Question: I am using an automated build tool called <URL>.
I have defined in the Delphi IDE, as you can see in the screenshot, a user variable '$(PLKFW)' which points to a specific folder in my computer.
How can I change this '$(PLKFW)' variable using the delphi IDE?

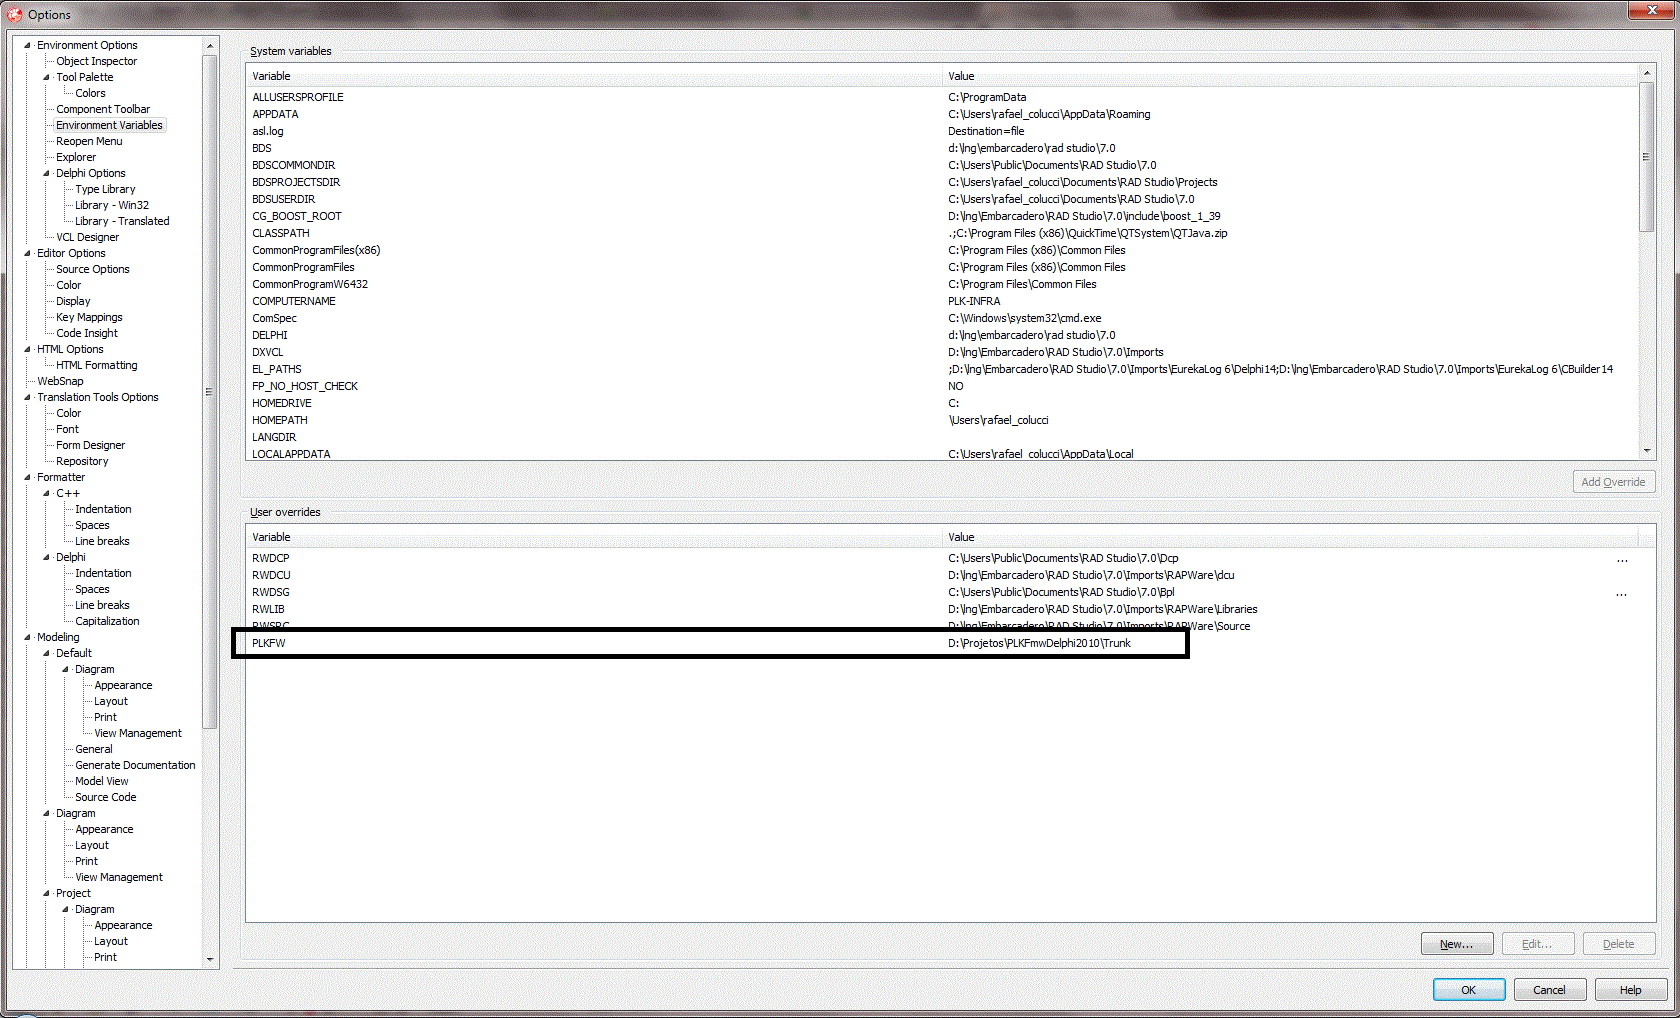
Answer: The Environment Variables defined in the Delphi 2010 IDE are stored in this windows registry key
'HKEY_CURRENT_USER\Software\CodeGear\BDS.0\Environment Variables'
just remember when you edit this kind of IDE setting externally (without use the delphi IDE).